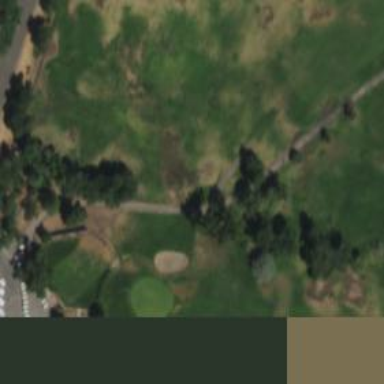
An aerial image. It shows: View of golf hole.